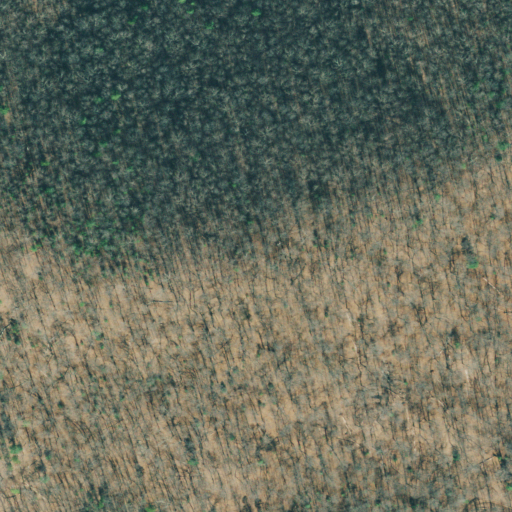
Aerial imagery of mountain in Georgia named Campbell Mountain containing deciduous forest and mixed forest